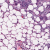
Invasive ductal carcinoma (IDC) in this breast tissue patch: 1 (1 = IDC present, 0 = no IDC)